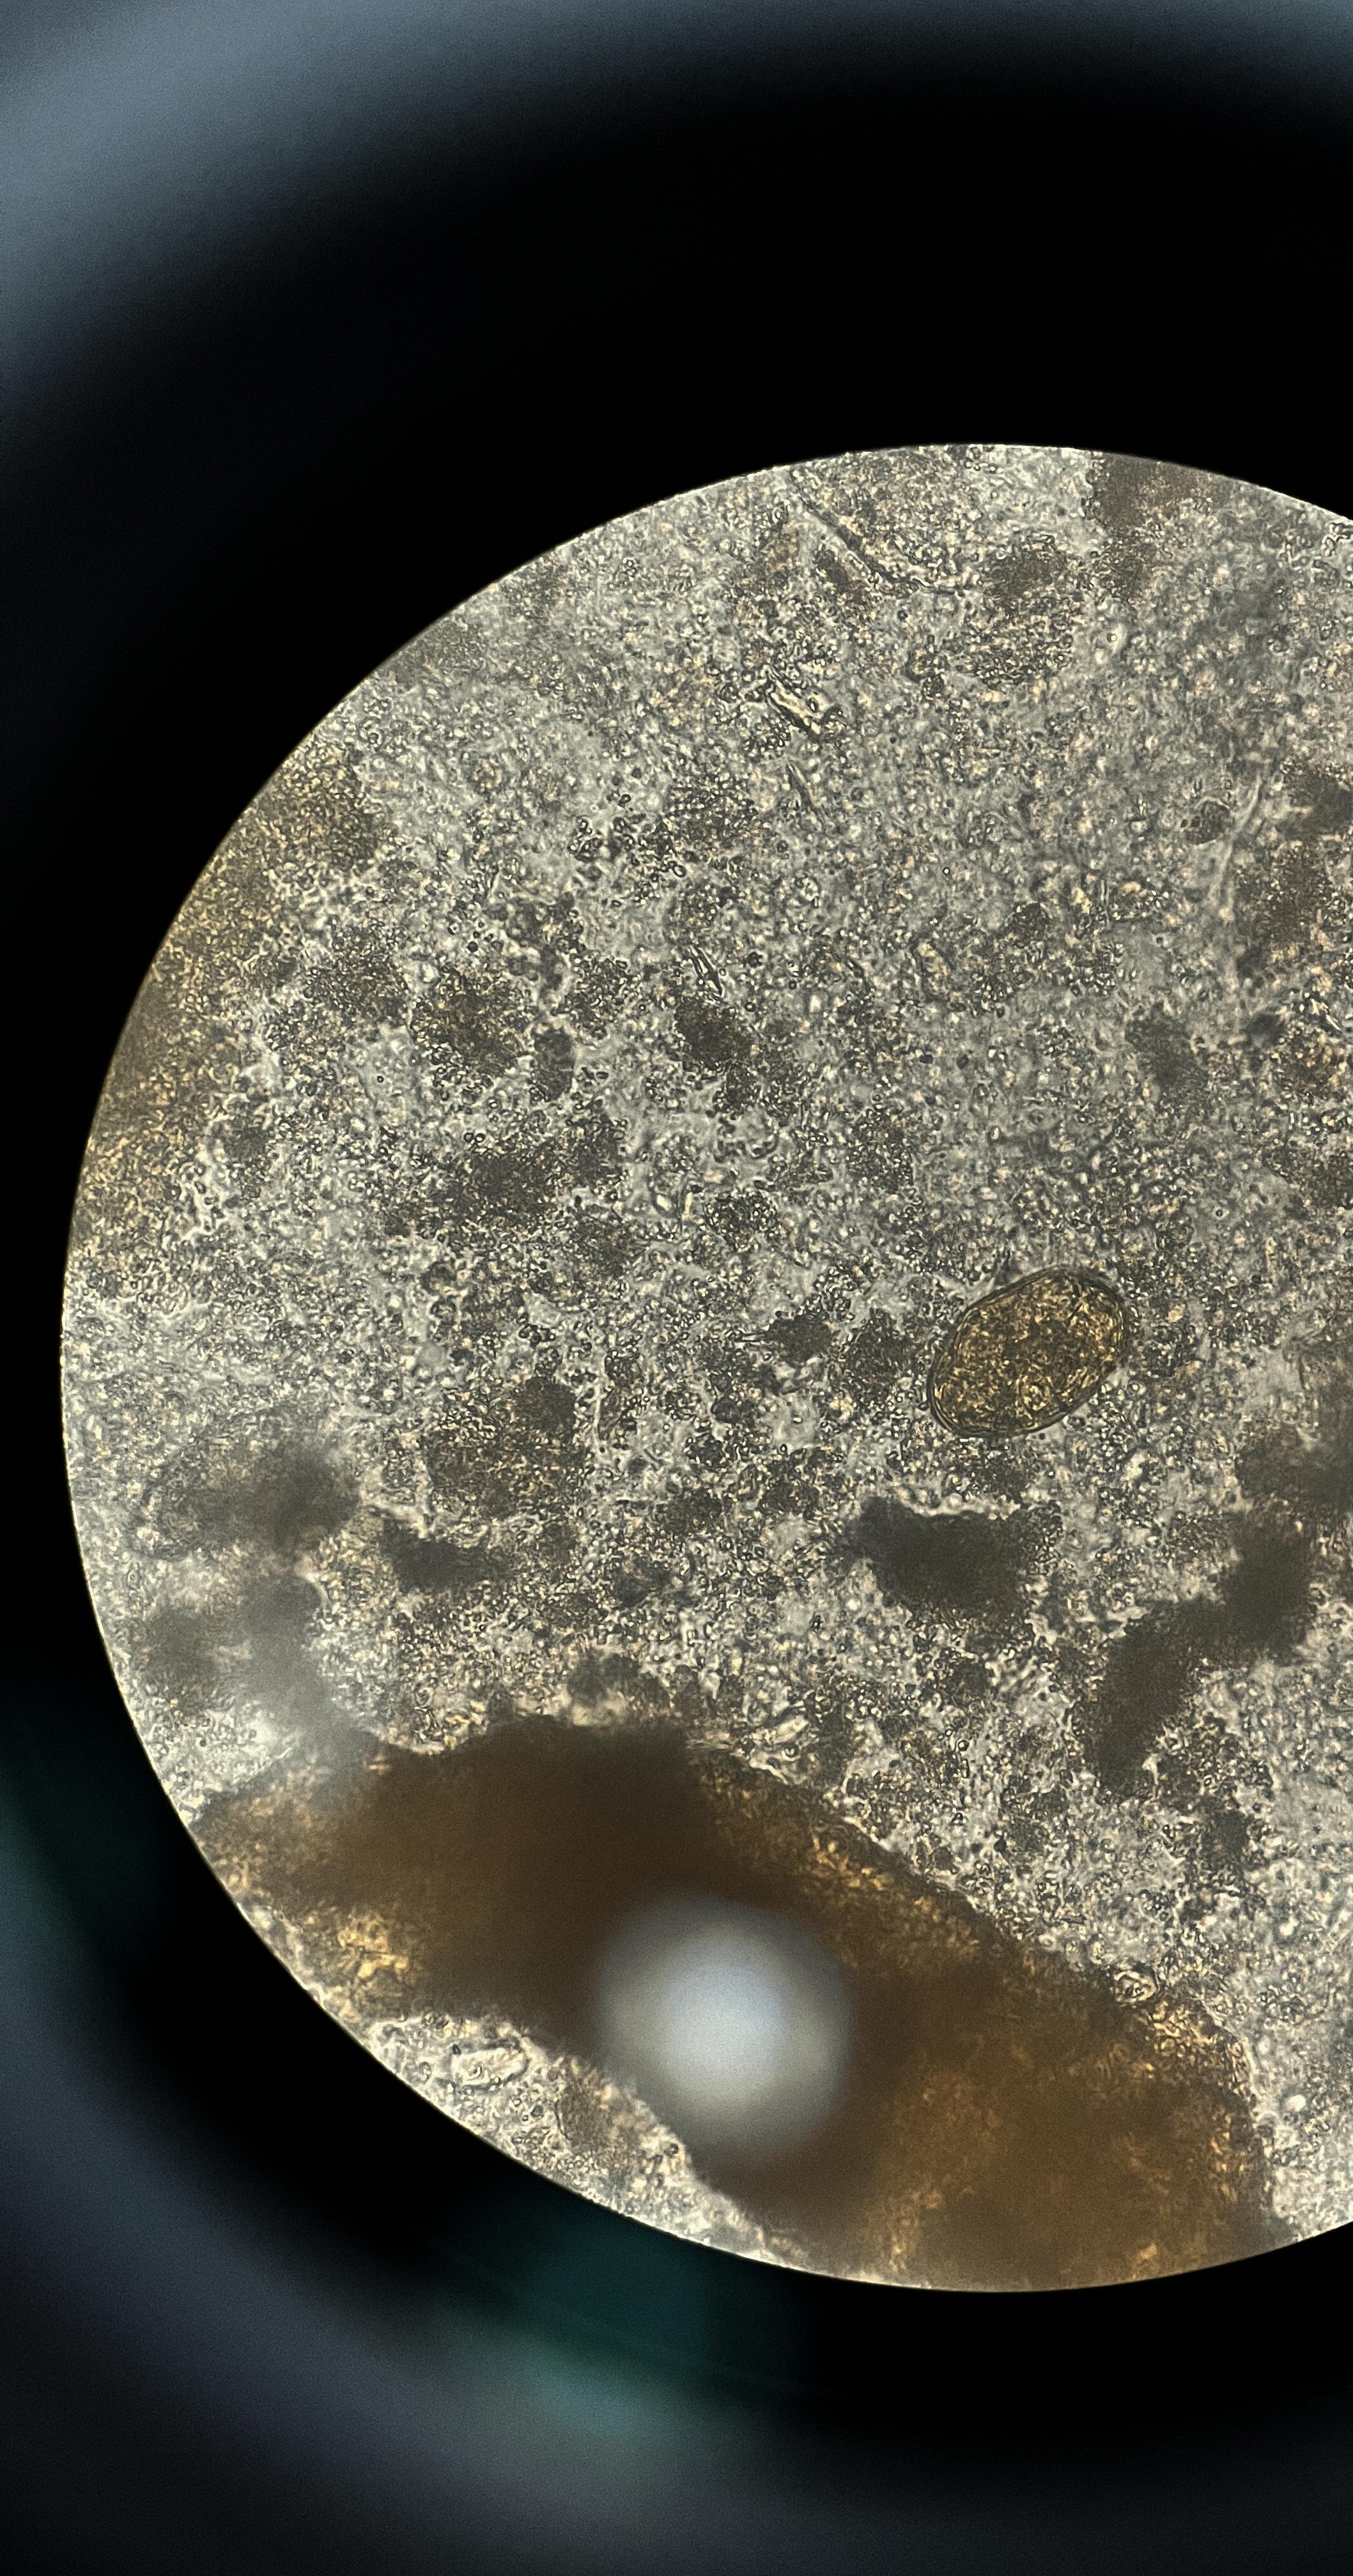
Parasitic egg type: Paragonimus spp